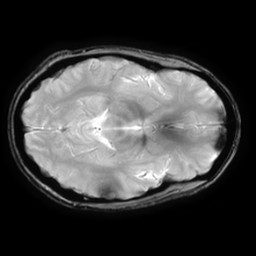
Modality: T2starw
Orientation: axial
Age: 32
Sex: female
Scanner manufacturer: ge
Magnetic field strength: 3 T
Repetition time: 0.65 s
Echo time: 0.02 s